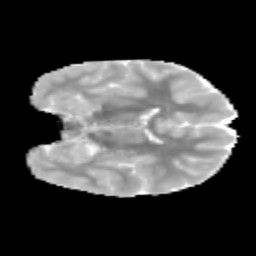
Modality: MD
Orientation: coronal
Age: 10
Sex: male
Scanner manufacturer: siemens
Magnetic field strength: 3 T
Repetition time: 3.8 s
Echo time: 0.07 s